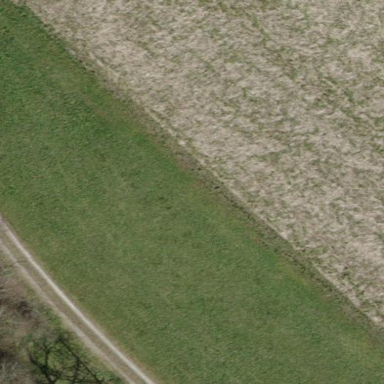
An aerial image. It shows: Open area covered with grass.